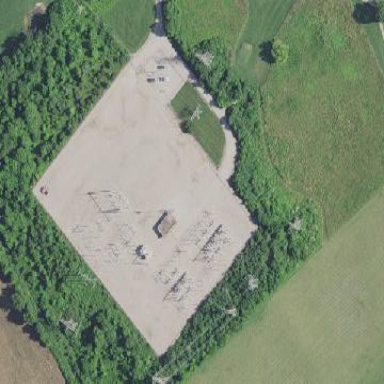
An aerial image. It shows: Substation surrounded by fence.